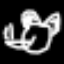
Label: frog